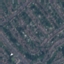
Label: Residential